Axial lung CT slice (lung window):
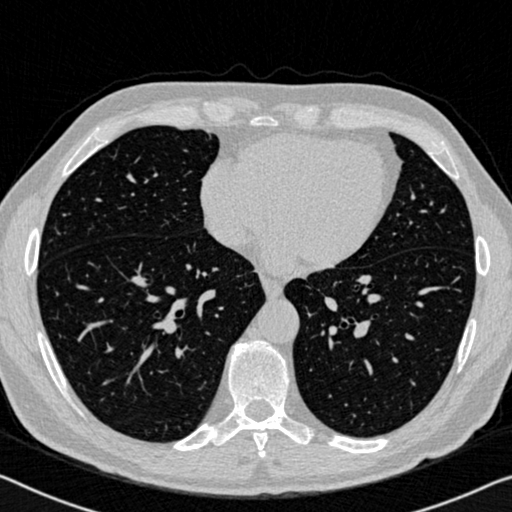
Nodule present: no